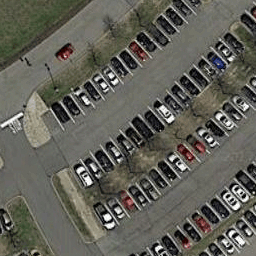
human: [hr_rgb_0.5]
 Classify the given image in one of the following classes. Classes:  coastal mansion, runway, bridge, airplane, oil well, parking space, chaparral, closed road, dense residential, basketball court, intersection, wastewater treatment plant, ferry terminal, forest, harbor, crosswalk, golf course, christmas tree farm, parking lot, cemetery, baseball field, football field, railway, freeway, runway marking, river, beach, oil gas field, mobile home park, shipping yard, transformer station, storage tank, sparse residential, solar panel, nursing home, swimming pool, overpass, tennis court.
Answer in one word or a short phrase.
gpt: parking lot